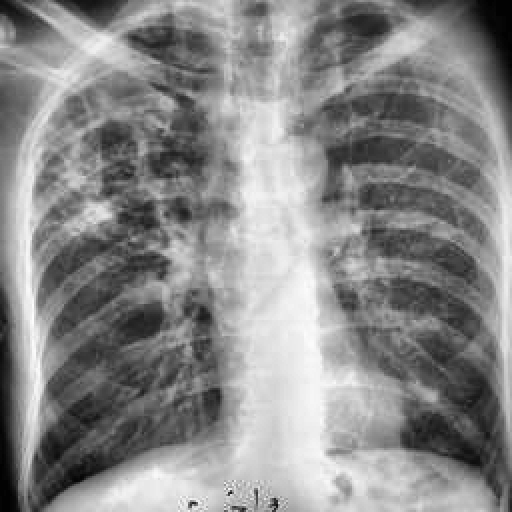
Finding: TUBERCULOSIS